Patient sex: M
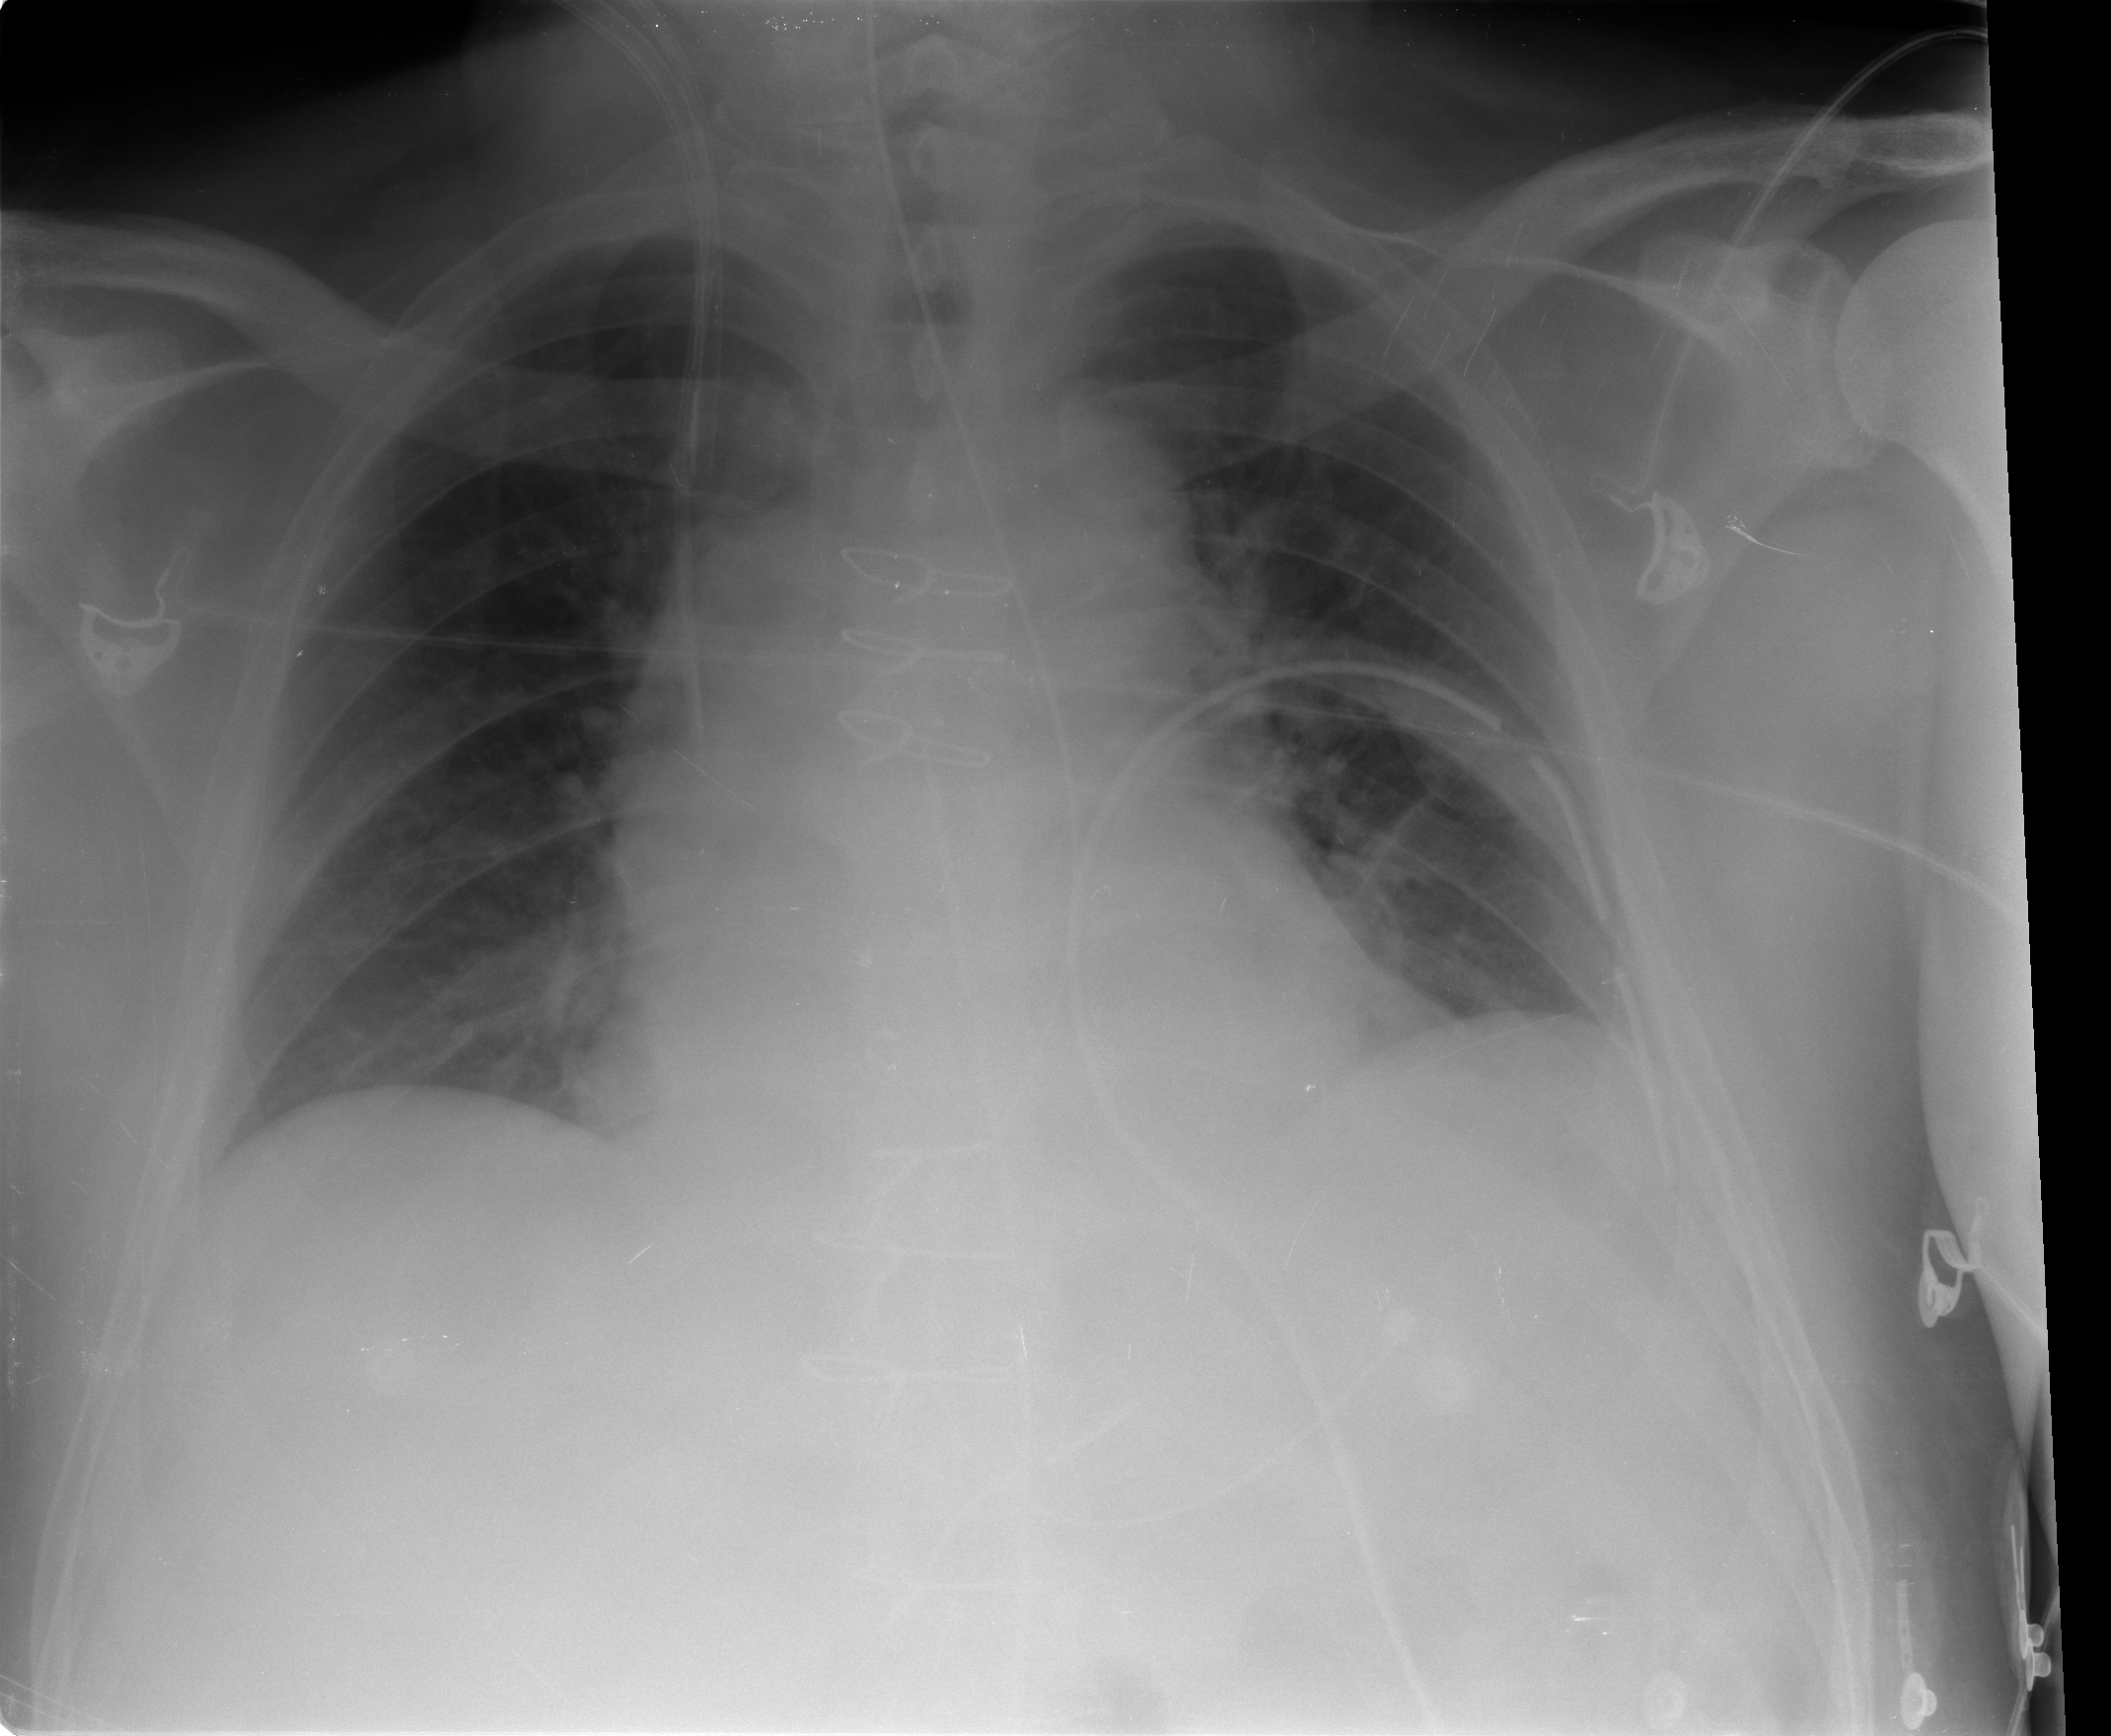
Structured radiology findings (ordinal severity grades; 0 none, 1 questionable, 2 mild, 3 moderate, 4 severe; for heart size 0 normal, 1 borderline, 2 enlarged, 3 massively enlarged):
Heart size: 2
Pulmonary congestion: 0
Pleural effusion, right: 0
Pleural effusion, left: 0
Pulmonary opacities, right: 0
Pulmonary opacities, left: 0
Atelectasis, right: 0
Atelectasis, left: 1